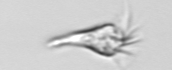
Label: Paratontonia_gracillima